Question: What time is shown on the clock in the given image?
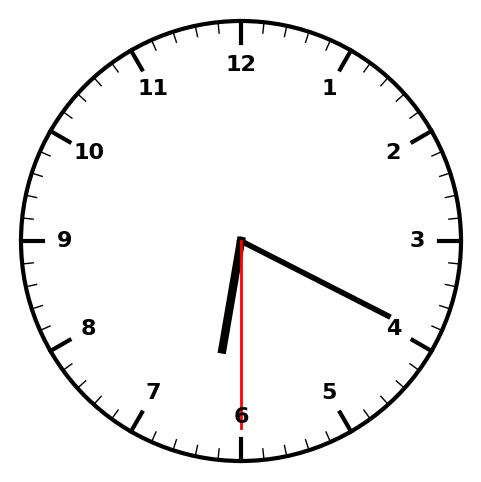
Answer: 06:19:30